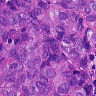
Metastatic tissue present: yes